問題: 立方体$ABCD-EFGH$において、線分$DF$を$2 : 1$に内分する点$P$をとったとき、$\angle CPH$の大きさはいくらか。
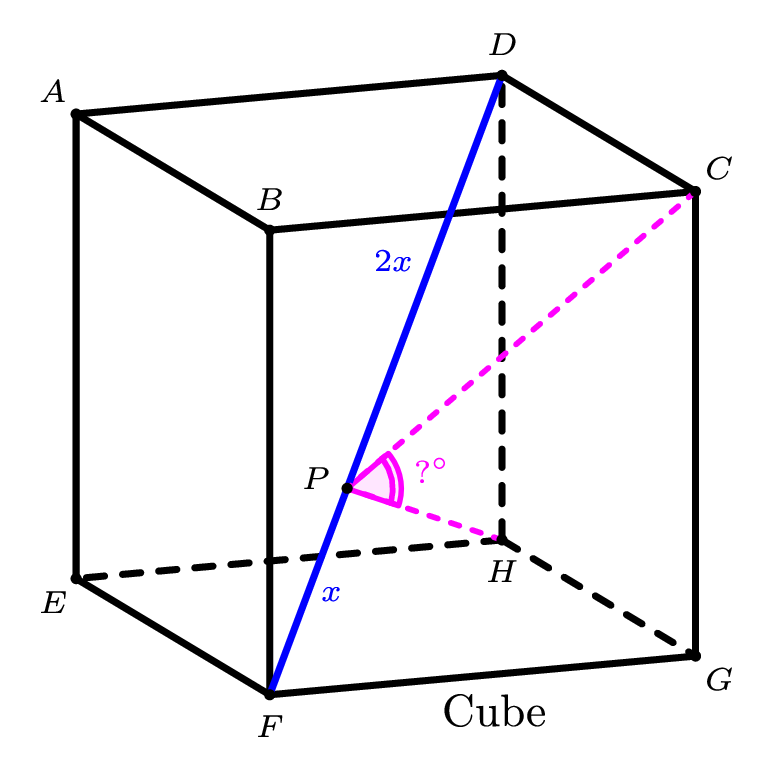
\documentclass[11pt]{jsarticle}
\usepackage[dvipdfmx]{graphicx}
\usepackage{amsmath,amssymb,enumitem,pgfplots,mathrsfs}
\pgfplotsset{compat=1.15}
\usetikzlibrary{arrows}
\definecolor{ffxfqq}{rgb}{1,0.5,0}
\definecolor{ffqqff}{rgb}{1,0,1}
\definecolor{qqqqff}{rgb}{0,0,1}
\definecolor{xfqqff}{rgb}{0.5,0,1}
\definecolor{qqccqq}{rgb}{0,0.8,0}
\definecolor{ffzzcc}{rgb}{1,0.6,0.8}
\definecolor{qqzzff}{rgb}{0,0.6,1}
\pagestyle{empty}
\begin{document}
\begin{tikzpicture}[line cap=round,line join=round,>=triangle 45,x=0.6cm,y=0.6cm]
\clip(-5,-5) rectangle (5,5);
\coordinate (A) at (-4,3.5); \coordinate (B) at (-1.5,2);
\coordinate (C) at (4,2.5); \coordinate (D) at (1.5,4);
\coordinate (E) at (-4,-2.5); \coordinate (F) at (-1.5,-4);
\coordinate (G) at (4,-3.5); \coordinate (H) at (1.5,-2);
\coordinate (P) at (-0.5,-4/3);
\draw [line width=1.2pt,color=ffqqff,fill=ffqqff,fill opacity=0.1]
 (P)+(0,0)-- +(-18.434949:0.7) arc(-18.434949:40.426079:0.7)--cycle;
\draw [line width=1.2pt,color=ffqqff] (P)+(-18.434949:0.59) arc(-18.434949:40.426079:0.59);
\draw [line width=1.5pt,color=black]
 (A)--(E)--(F)--(G)--(C)--(D)--cycle (B)--(A) (B)--(C) (B)--(F);
\draw [line width=1.5pt,color=black,dash pattern=on 4pt off 4pt] (H)--(D) (H)--(E) (H)--(G);
\draw [line width=1.5pt,color=qqqqff] (D)--(F);
\draw [line width=1.2pt,color=ffqqff,dash pattern=on 2pt off 3pt] (C)--(P)--(H);
\begin{scriptsize}
\draw [fill=black,color=black]
 (A) circle (1pt) (-4.3,3.8) node{$A$} (B) circle (1pt) (-1.5,2.4) node{$B$}
 (C) circle (1pt) (4.3,2.8) node{$C$} (D) circle (1pt) (1.5,4.4) node{$D$}
 (E) circle (1pt) (-4.3,-2.8) node{$E$} (F) circle (1pt) (-1.5,-4.4) node{$F$}
 (G) circle (1pt) (4.3,-3.8) node{$G$} (H) circle (1pt) (1.5,-2.4) node{$H$}
 (P) circle (1pt) (-0.9,-1.2) node{$P$};
\draw[color=ffqqff] (0.6,-1.1) node {$?^{\circ}$};
\draw[color=qqqqff] (0.1,1.6) node {$2 x$} (-0.7,-2.7) node {$x$};
\draw[color=black] (1.4,-4.2) node {\normalsize Cube};
\end{scriptsize}
\end{tikzpicture}
\end{document}
解答: $AD = CD = HD$および$AF = CF = HF$が明らかに成り立つため、平面$ACH$と直線$DF$は直交する。また、直線$AC$,$BD$の交点を$M$、直線$DF$,$MH$の交点を$N$とすれば、$N$は平面$ACH$と直線$DF$の交点である。いま、$M$は平面$BFHD$上に存在するので、$DM \parallel FH$より$\triangle DMN \sim \triangle FHN$が判る。ここから$DN : NF = 1 : 2$となり、$D$と$P$は平面$ACH$に関し対称な点であるといえる。したがって、三角錐$P-ACH$,$D-ACH$の合同が判明し、$\angle CPH = \angle CDH = {90}^{\circ}$と求められ、本問の答えは${90}^{\circ}$である。
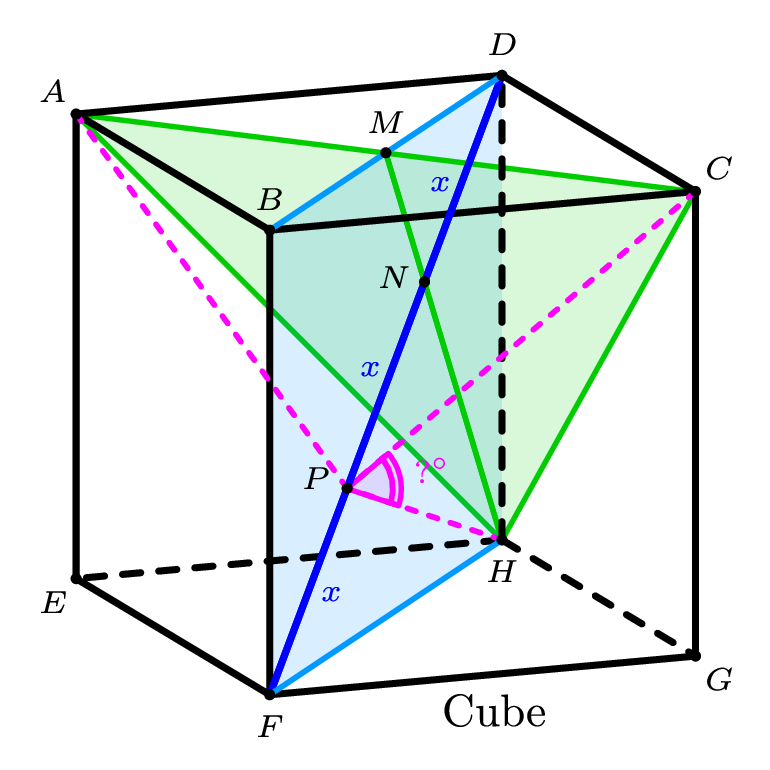
\documentclass[11pt]{jsarticle}
\usepackage[dvipdfmx]{graphicx}
\usepackage{amsmath,amssymb,enumitem,pgfplots,mathrsfs}
\pgfplotsset{compat=1.15}
\usetikzlibrary{arrows}
\definecolor{ffxfqq}{rgb}{1,0.5,0}
\definecolor{ffqqff}{rgb}{1,0,1}
\definecolor{qqqqff}{rgb}{0,0,1}
\definecolor{xfqqff}{rgb}{0.5,0,1}
\definecolor{qqccqq}{rgb}{0,0.8,0}
\definecolor{ffzzcc}{rgb}{1,0.6,0.8}
\definecolor{qqzzff}{rgb}{0,0.6,1}
\pagestyle{empty}
\begin{document}
\begin{tikzpicture}[line cap=round,line join=round,>=triangle 45,x=0.6cm,y=0.6cm]
\clip(-5,-5) rectangle (5,5);
\coordinate (A) at (-4,3.5); \coordinate (B) at (-1.5,2);
\coordinate (C) at (4,2.5); \coordinate (D) at (1.5,4);
\coordinate (E) at (-4,-2.5); \coordinate (F) at (-1.5,-4);
\coordinate (G) at (4,-3.5); \coordinate (H) at (1.5,-2); \coordinate (M) at (0,3);
\coordinate (P) at (-0.5,-4/3); \coordinate (N) at (0.5,4/3);
\filldraw [line width=1.2pt,color=qqccqq,fill=qqccqq,fill opacity=0.15] (A)--(H)--(M)--cycle;
\fill [line width=0pt,fill=qqzzff,fill opacity=0.15] (B)--(F)--(H)--(D)--cycle;
\filldraw [line width=1.2pt,color=qqccqq,fill=qqccqq,fill opacity=0.15] (C)--(H)--(M)--cycle;
\draw [line width=1.2pt,color=ffqqff,fill=ffqqff,fill opacity=0.1]
 (P)+(0,0)-- +(-18.434949:0.7) arc(-18.434949:40.426079:0.7)--cycle;
\draw [line width=1.2pt,color=ffqqff] (P)+(-18.434949:0.59) arc(-18.434949:40.426079:0.59);
\draw [line width=1.5pt,color=black]
 (A)--(E)--(F)--(G)--(C)--(D)--cycle (B)--(A) (B)--(C) (B)--(F);
\draw [line width=1.5pt,color=black,dash pattern=on 4pt off 4pt] (H)--(D) (H)--(E) (H)--(G);
\draw [line width=1.5pt,color=qqqqff] (D)--(P) (F)--(P);
\draw [line width=1.2pt,color=ffqqff,dash pattern=on 2pt off 3pt] (A)--(P) (C)--(P) (H)--(P);
\draw [line width=1.5pt,color=qqqqff] (D)--(F); \draw [line width=1.2pt,color=qqzzff] (B)--(D) (F)--(H);
\begin{scriptsize}
\draw [fill=black,color=black]
 (A) circle (1pt) (-4.3,3.8) node{$A$} (B) circle (1pt) (-1.5,2.4) node{$B$}
 (C) circle (1pt) (4.3,2.8) node{$C$} (D) circle (1pt) (1.5,4.4) node{$D$}
 (E) circle (1pt) (-4.3,-2.8) node{$E$} (F) circle (1pt) (-1.5,-4.4) node{$F$}
 (G) circle (1pt) (4.3,-3.8) node{$G$} (H) circle (1pt) (1.5,-2.4) node{$H$}
 (P) circle (1pt) (-0.9,-1.2) node{$P$} (M) circle (1pt) (0,3.4) node{$M$}
 (N) circle (1pt) (0.1,1.4) node{$N$};
\draw[color=ffqqff] (0.6,-1.1) node {$?^{\circ}$};
\draw[color=qqqqff] (-0.2,0.2) node{$x$} (0.7,2.6)node {$x$} (-0.7,-2.7) node{$x$};
\draw[color=black] (1.4,-4.2) node {\normalsize Cube};
\end{scriptsize}
\end{tikzpicture}
\end{document}
答え: ${90}^{\circ}$
タグ: 算数、立方体
難易度: hard